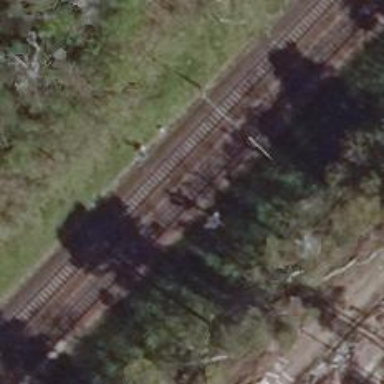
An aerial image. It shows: Railway signal.